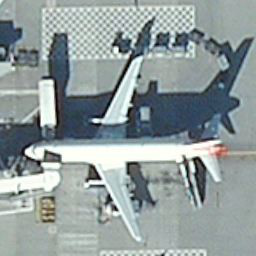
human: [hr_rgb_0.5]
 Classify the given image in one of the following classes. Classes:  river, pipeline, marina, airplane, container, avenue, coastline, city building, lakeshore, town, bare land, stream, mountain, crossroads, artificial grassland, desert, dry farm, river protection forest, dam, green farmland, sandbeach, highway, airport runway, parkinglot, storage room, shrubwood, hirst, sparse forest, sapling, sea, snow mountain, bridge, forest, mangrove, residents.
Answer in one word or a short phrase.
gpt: airplane